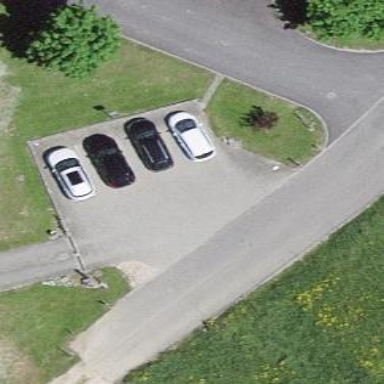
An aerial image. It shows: Parking area.